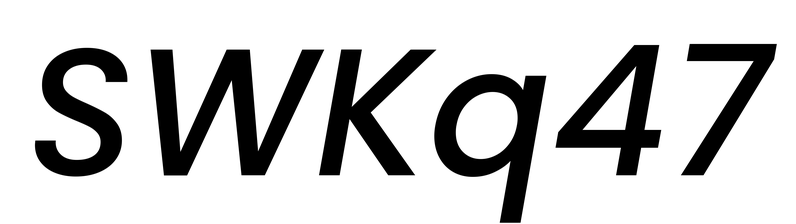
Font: Poppins-MediumItalic